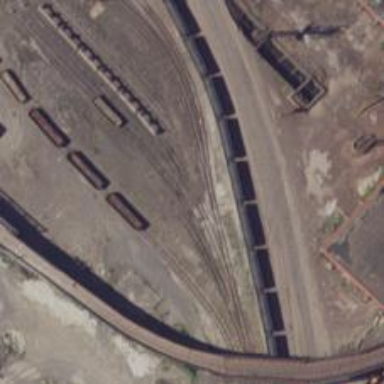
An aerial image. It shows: Railway spur service.